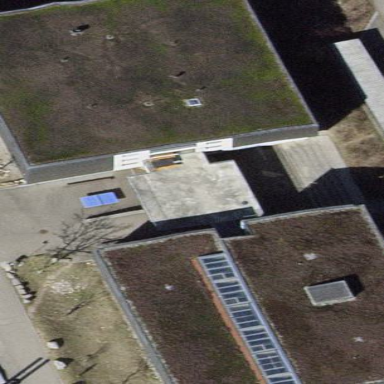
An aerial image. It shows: School building or complex.